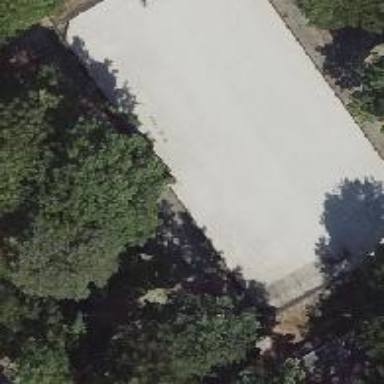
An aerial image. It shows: Concrete roller skating pitch for leisure land.